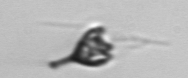
Label: Pyramimonas_longicauda